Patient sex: F
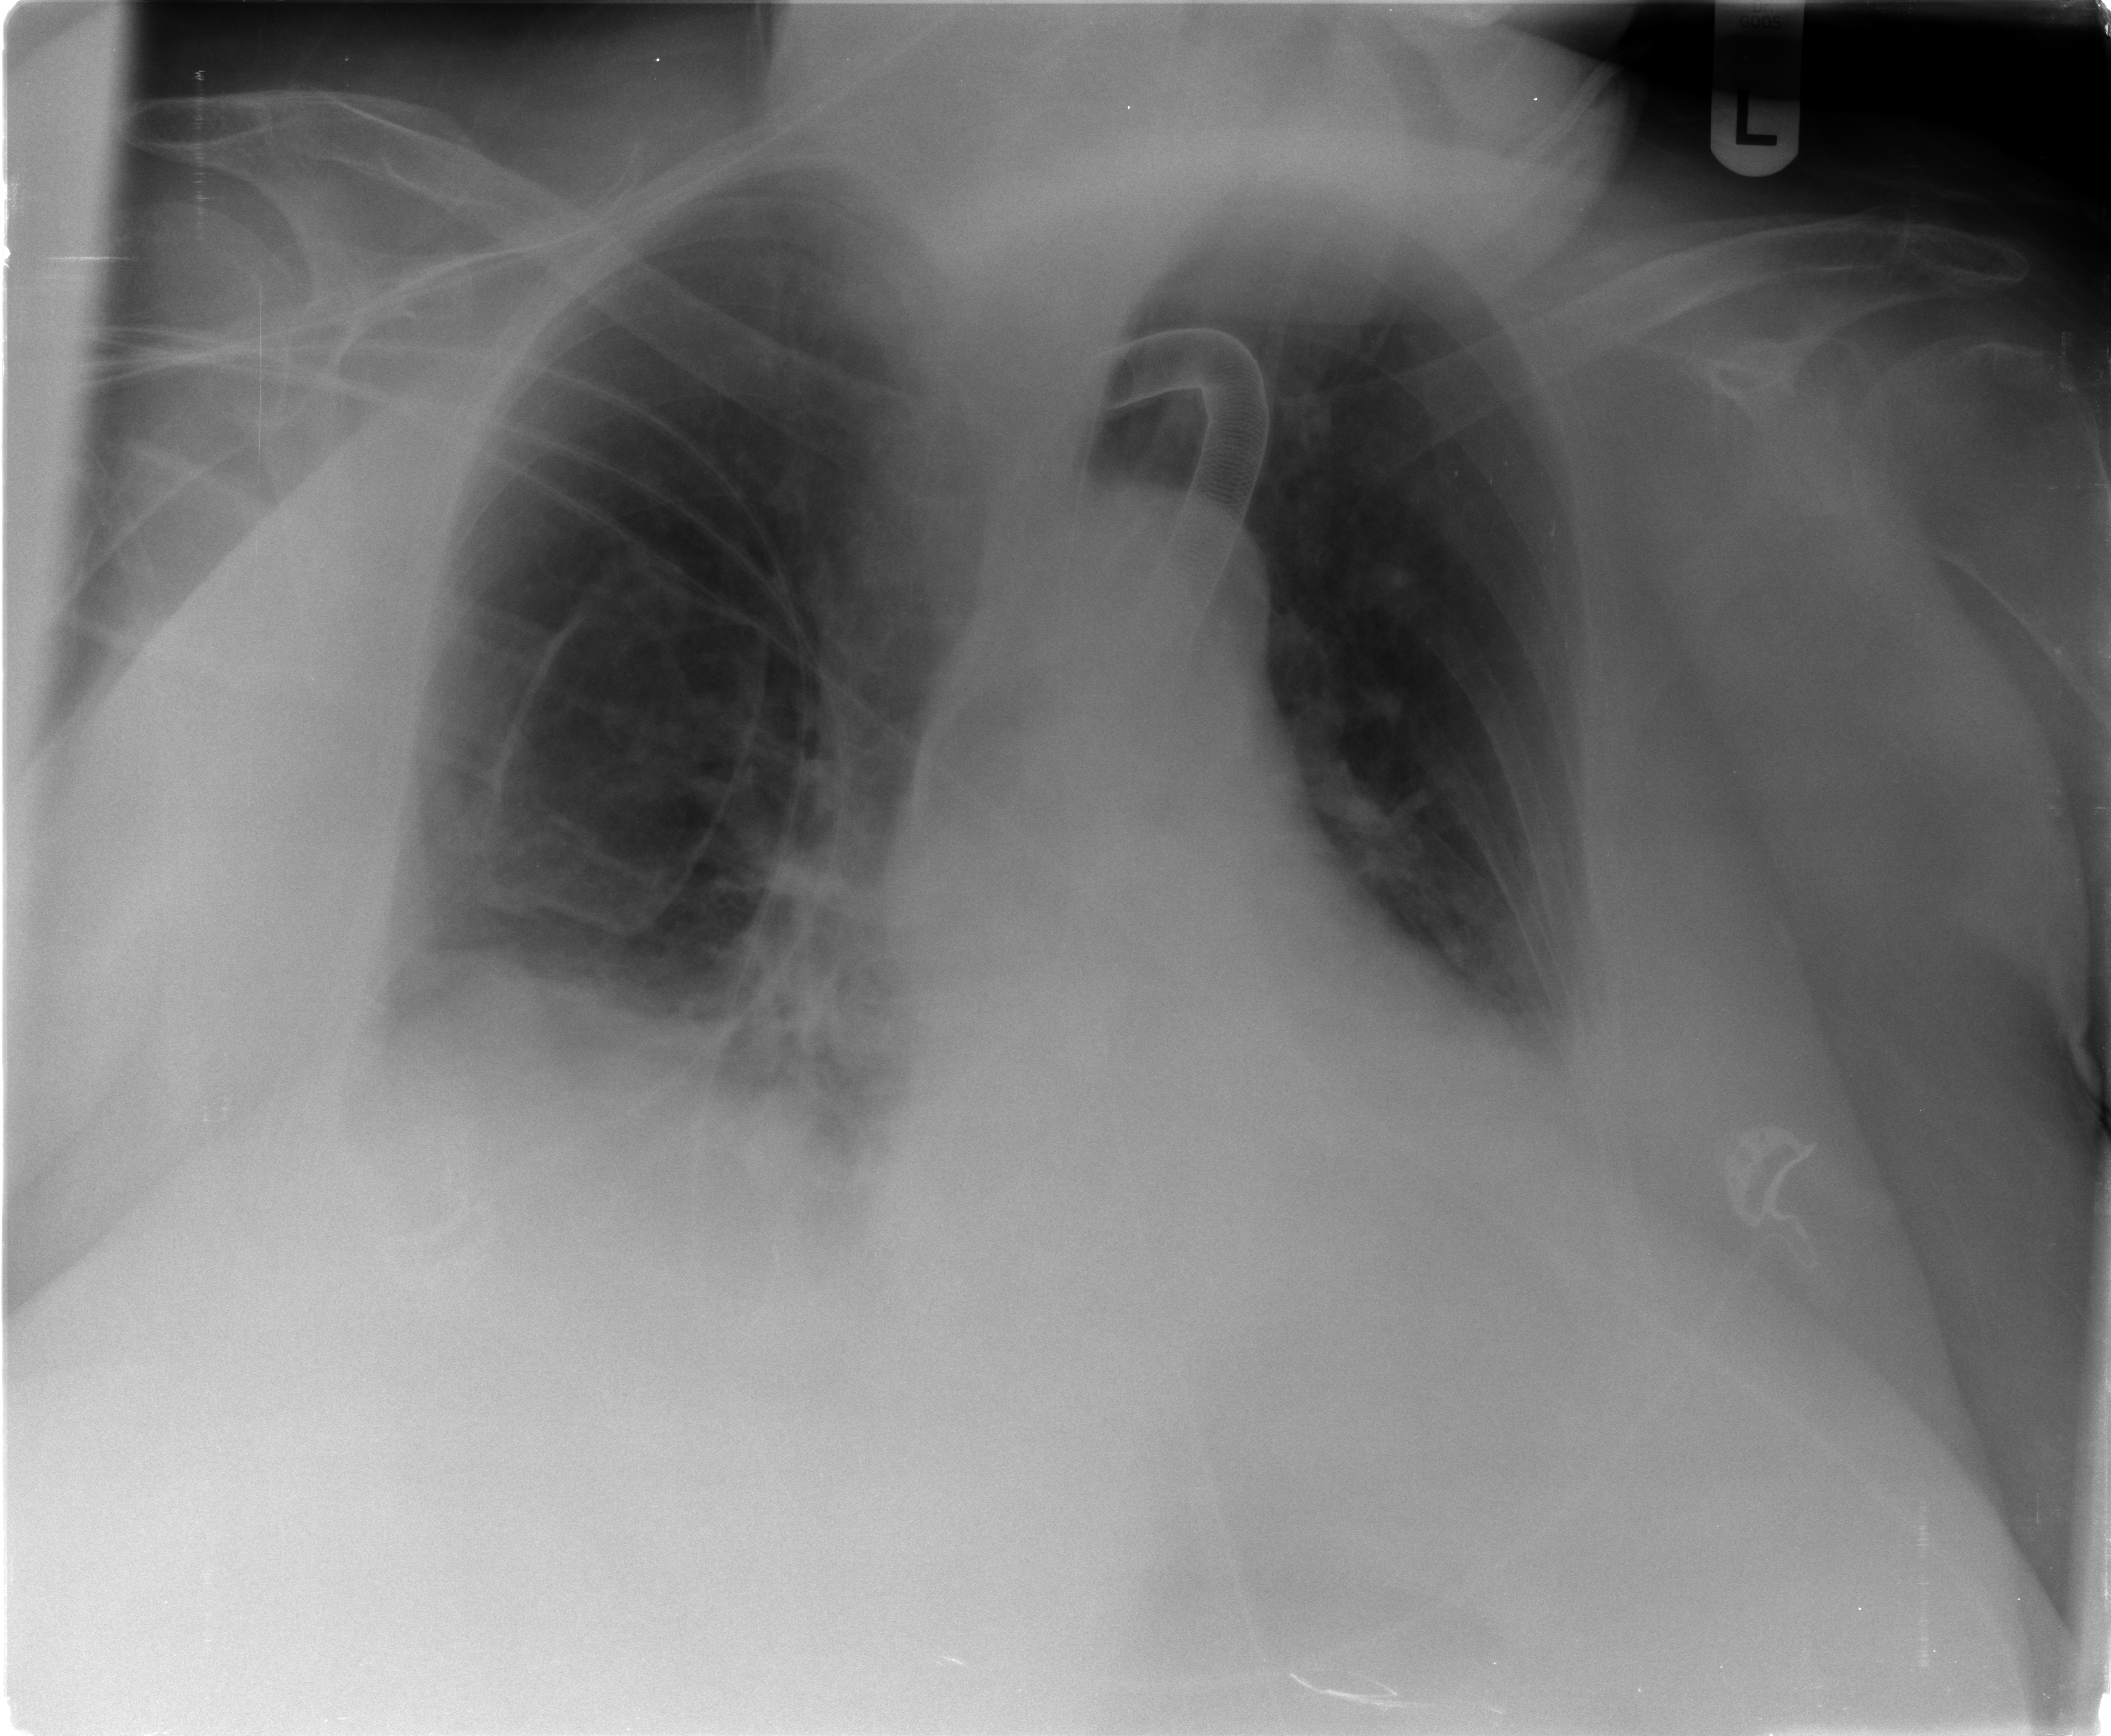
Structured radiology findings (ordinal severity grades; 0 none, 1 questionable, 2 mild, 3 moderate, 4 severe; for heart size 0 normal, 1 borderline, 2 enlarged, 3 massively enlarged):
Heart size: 1
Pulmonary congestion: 2
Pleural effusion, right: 1
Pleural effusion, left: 2
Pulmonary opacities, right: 2
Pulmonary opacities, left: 0
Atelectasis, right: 2
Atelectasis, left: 2